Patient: sex M, age 71
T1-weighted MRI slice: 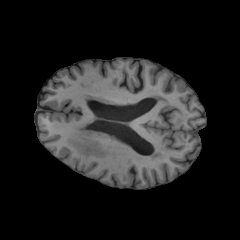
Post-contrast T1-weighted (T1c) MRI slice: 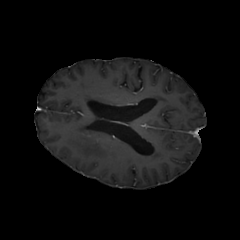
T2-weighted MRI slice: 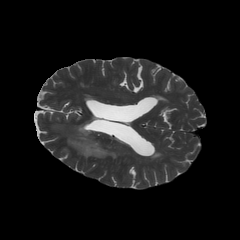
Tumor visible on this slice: yes
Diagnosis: Glioblastoma, IDH-wildtype
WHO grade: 4